Question:
I'm trying to remove the blank spaces that it creates automatically before and after the textview. How is it possible?
'''
<TableRow
android:layout_width="match_parent"
android:layout_height="wrap_content"
android:layout_marginTop="10dp"
android:background="@drawable/ripetisfondo"
android:padding="1dp" >
<TextView
android:id="@+id/textView1"
android:layout_width="wrap_content"
android:layout_height="wrap_content"
android:layout_gravity="center"
android:shadowColor="#000000"
android:shadowDx="1"
android:shadowDy="1"
android:shadowRadius="2"
android:text="@string/titolo1"
android:textColor="#FFFFFF"
android:textSize="15dp"
android:textStyle="bold" />
<ToggleButton
android:id="@+id/toggleButton1"
android:layout_width="wrap_content"
android:layout_height="wrap_content"
android:layout_gravity="center" />
</TableRow>
'''
That screenshot is taken from Eclipse. When I run the app, half toggle button disappears.
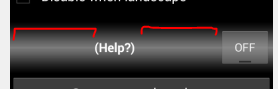
Answer: Change your textview like so:
'''
android:layout_width="0dp"
android:layout_weight="1"
'''
This will make the textview expand to fill the available space everything else is laid out on the screen. Which should let the toggle take the space it needs.
You may need to wrap that in a LinearLayout to make it work like I suggested.